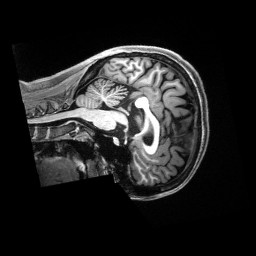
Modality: T1w
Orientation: sagittal
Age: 19
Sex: female
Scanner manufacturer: siemens
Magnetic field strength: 3 T
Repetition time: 2.5 s
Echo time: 0.00222 s